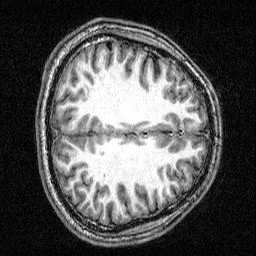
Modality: T1w
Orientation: axial
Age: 26
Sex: male
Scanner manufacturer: siemens
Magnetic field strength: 3 T
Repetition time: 2.5 s
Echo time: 0.00393 s